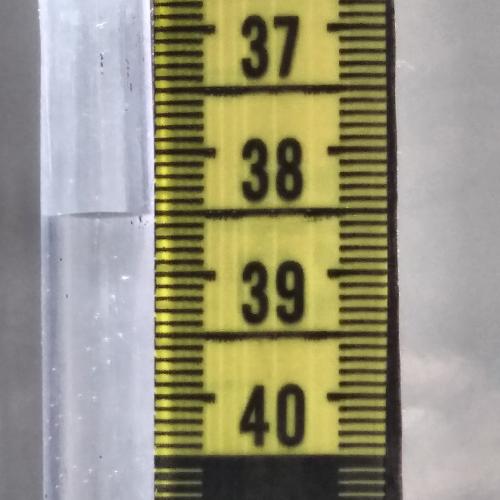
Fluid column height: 38.5 cm